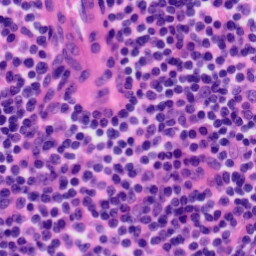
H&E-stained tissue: Tonsil